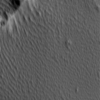
Label: not_dusty